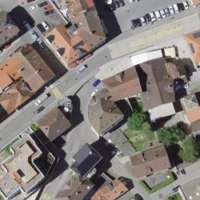
EUNIS habitat code: 54
Species observed at this site:
Corvus corone
Cyanistes caeruleus
Troglodytes troglodytes
Streptopelia decaocto
Fringilla coelebs
Regulus ignicapilla
Passer domesticus
Buteo buteo
Sylvia atricapilla
Turdus merula
Columba palumbus
Phylloscopus collybita
Hirundo rustica
Phoenicurus ochruros
Columba livia
Motacilla alba
Delichon urbicum
Periparus ater